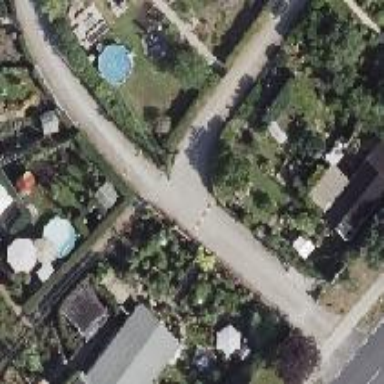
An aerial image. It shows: Bump for traffic calming.